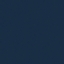
Land use / land cover: SeaLake